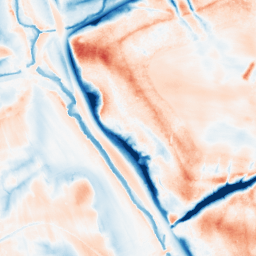
Category: classical
Decomposition family: gaussian
Decomposition parameters: sigma: 10
Upsampling method: sinc_blackman
Upsampling parameters: scale: 2
kernel_size: 8
Upsampling scale: 2